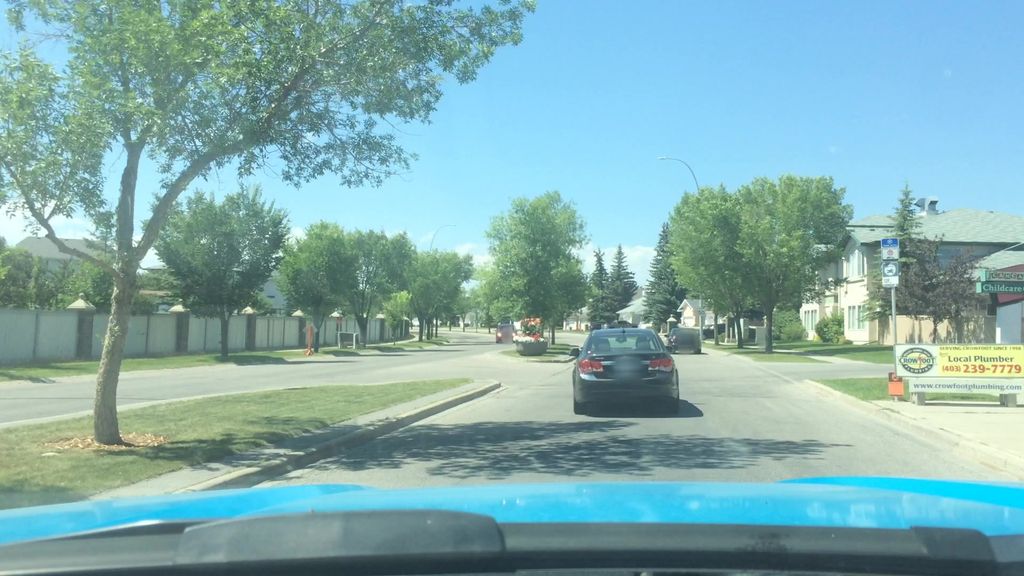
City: calgary